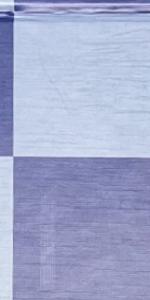
Label: Empty